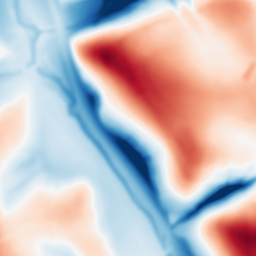
Category: multiscale
Decomposition family: dog_multiscale
Decomposition parameters: sigma_ratio: 1.6
n_scales: 6
base_sigma: 2
Upsampling method: quartic
Upsampling parameters: scale: 2
Upsampling scale: 2